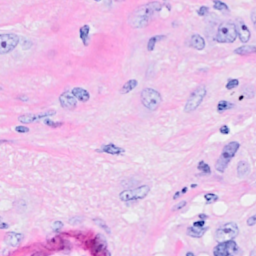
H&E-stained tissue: Breast